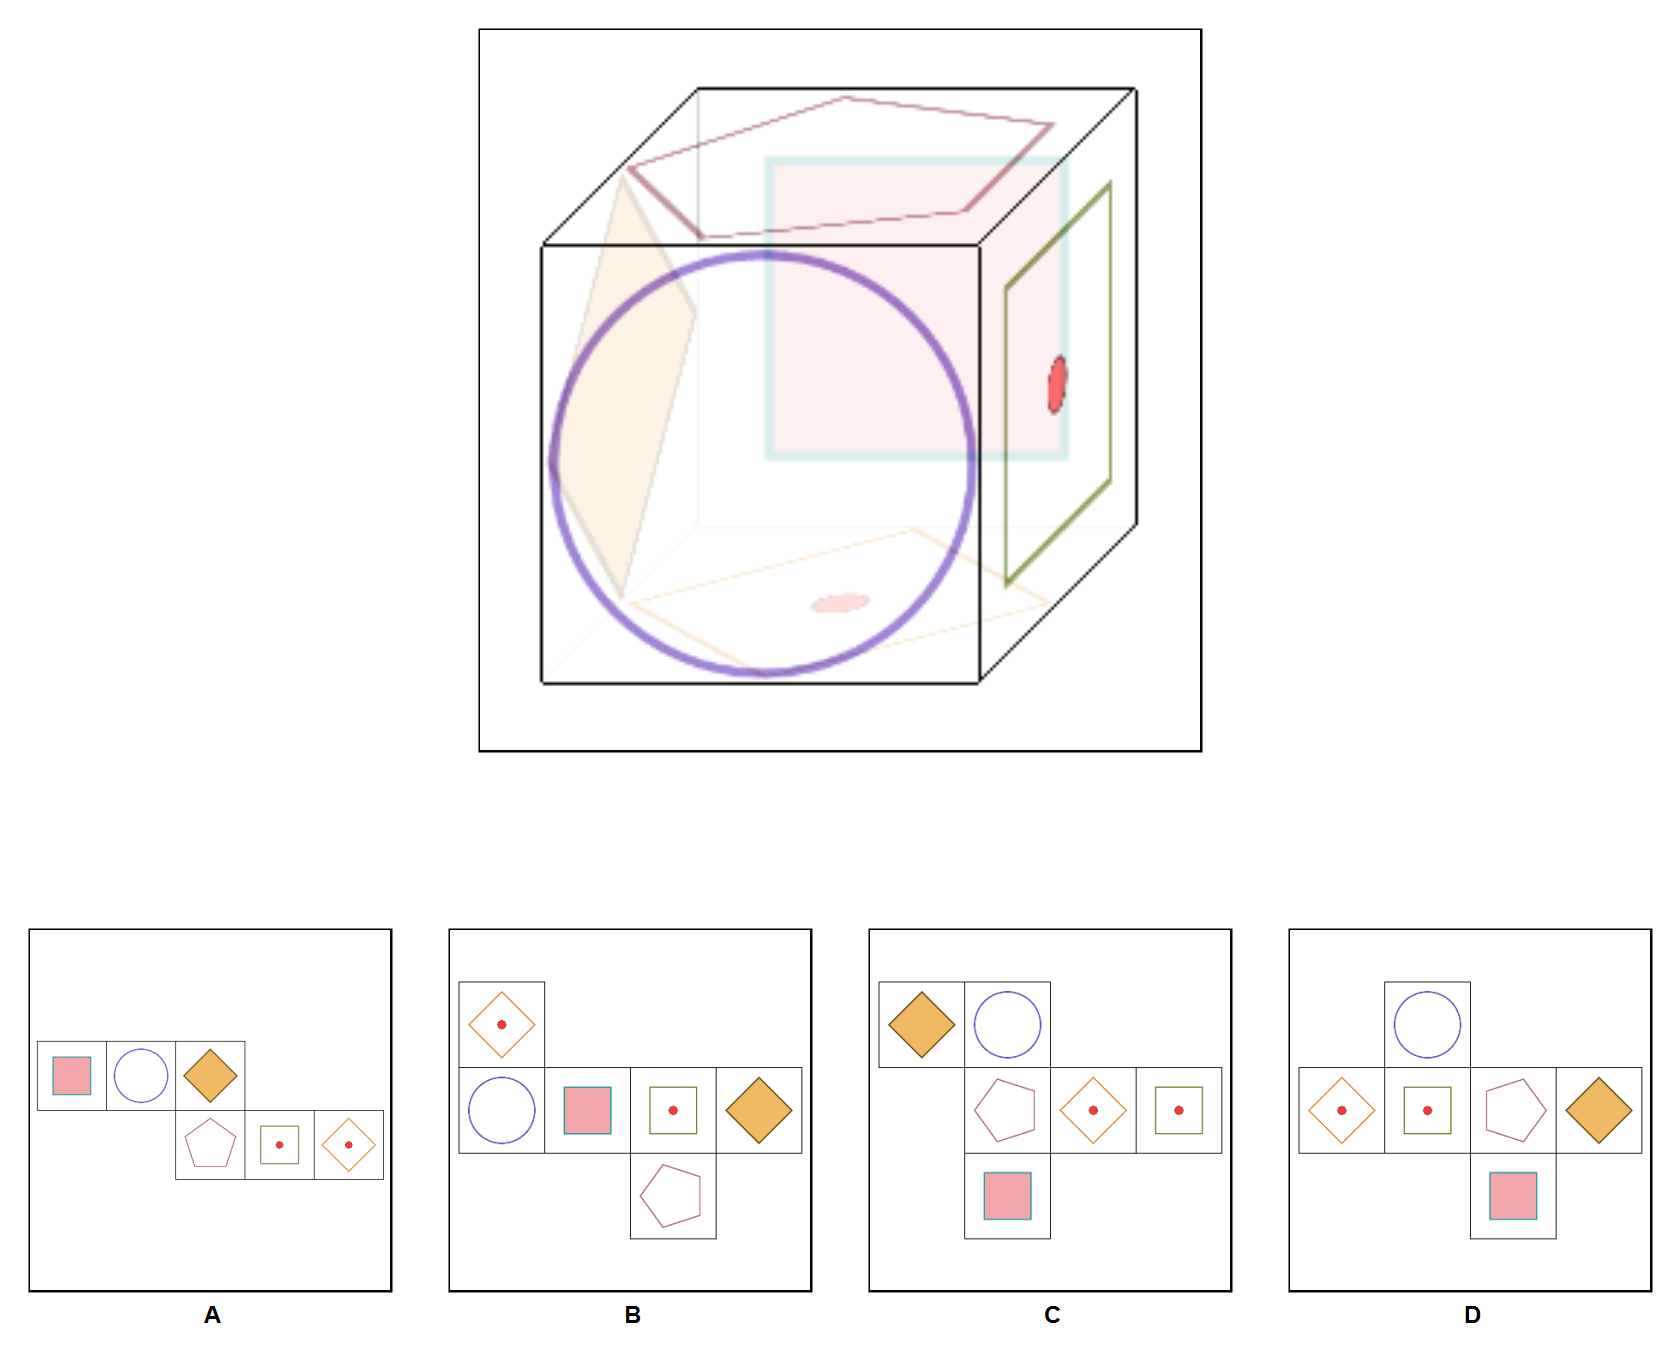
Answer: D